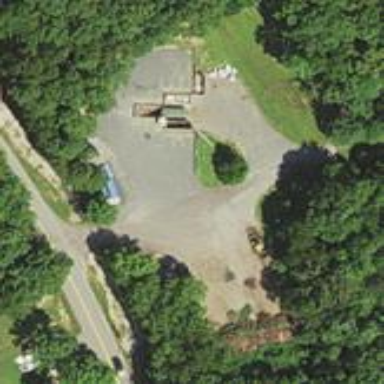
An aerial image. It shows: Recycling center that accepts household trash.